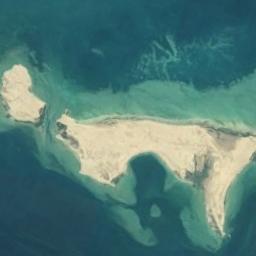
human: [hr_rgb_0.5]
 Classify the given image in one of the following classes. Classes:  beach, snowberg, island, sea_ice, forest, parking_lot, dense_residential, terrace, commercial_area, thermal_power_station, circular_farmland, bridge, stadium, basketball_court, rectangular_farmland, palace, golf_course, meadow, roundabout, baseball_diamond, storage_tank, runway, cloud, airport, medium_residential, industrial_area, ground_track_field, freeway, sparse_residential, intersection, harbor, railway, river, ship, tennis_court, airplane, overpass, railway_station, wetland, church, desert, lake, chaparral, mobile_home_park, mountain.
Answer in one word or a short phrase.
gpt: island